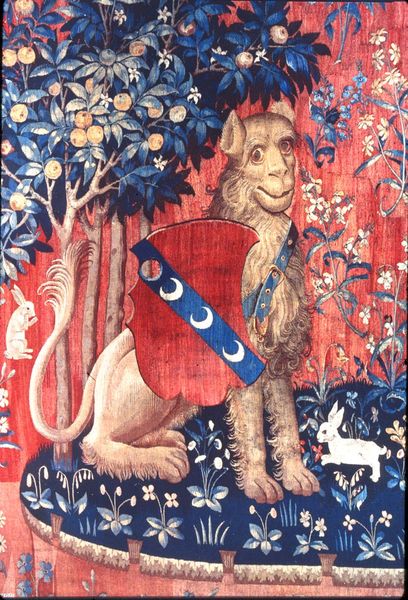
Titel: Die Dame mit dem Einhorn, la Dame à la Licorne; Die fünf Sinne
Institution: Paris, Musée de Cluny
Schlagwörter: baum, blau, gemälde, weiß, blume, blumen, holz, orange, blick, blüten, hund, rasen, rot, tier, wiese, alt, augen, bild, pflanzen, frucht, früchte, garten, hase, hasen, schwanz, apfel, äpfel, pfoten, paradies, schild, mond, halbmond, flora, wappen, kaninchen, tapisserie, löwe, ornamentik, komisch